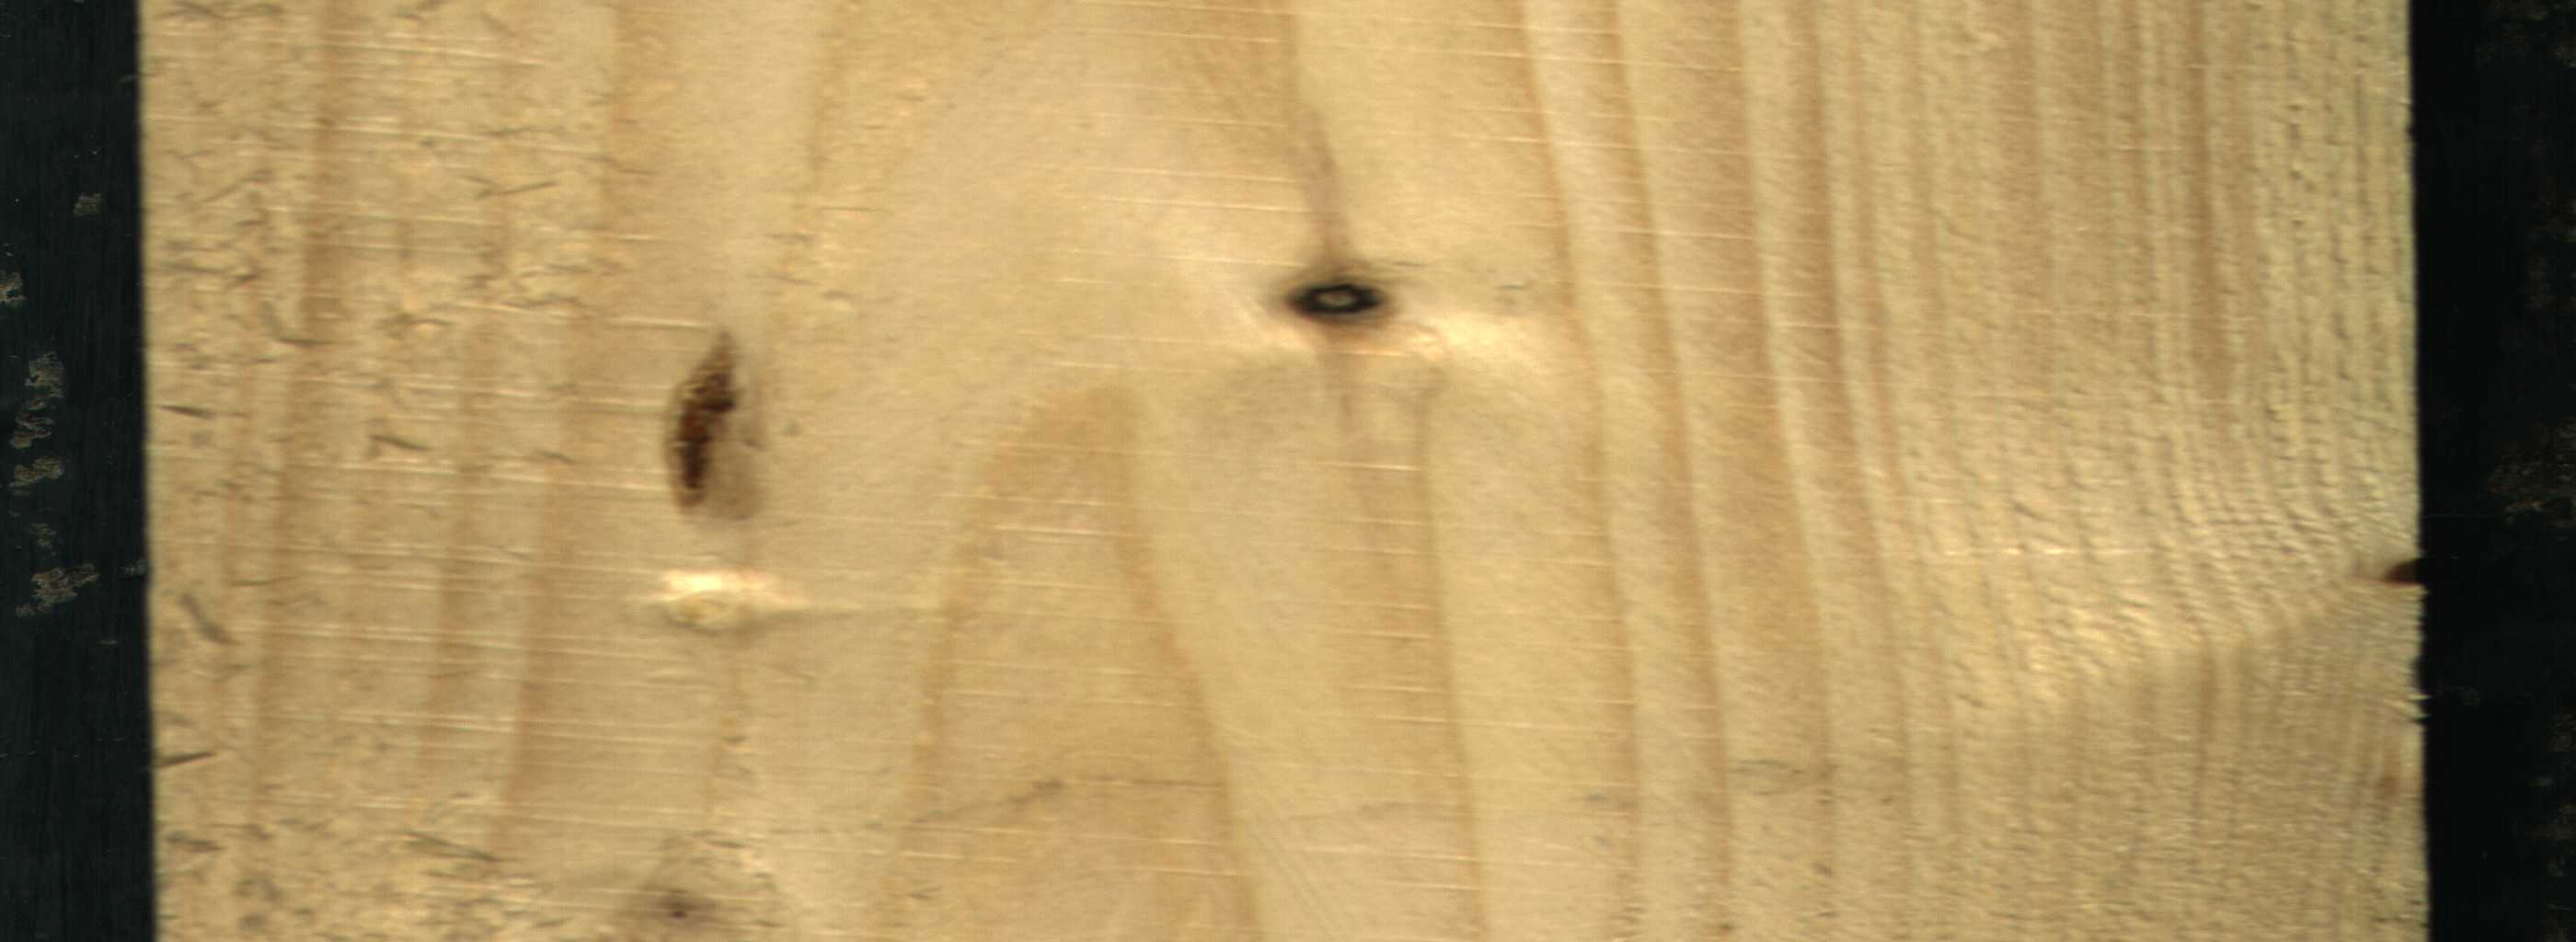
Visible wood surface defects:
resin
Knot_missing
Dead_Knot